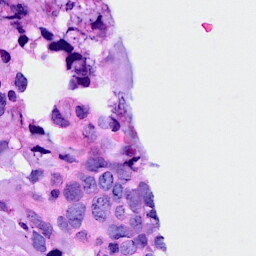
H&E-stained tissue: Breast